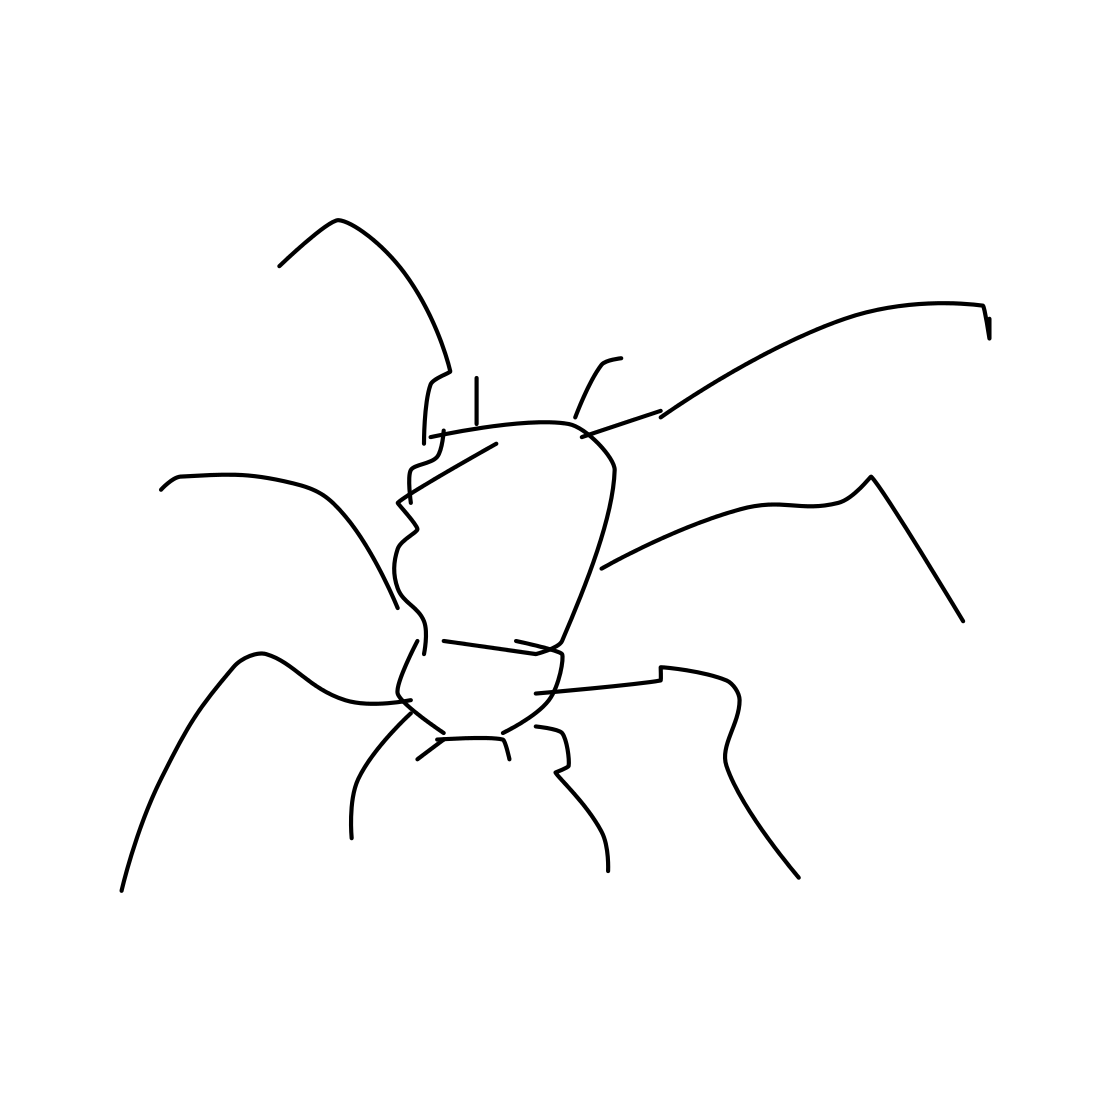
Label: spider